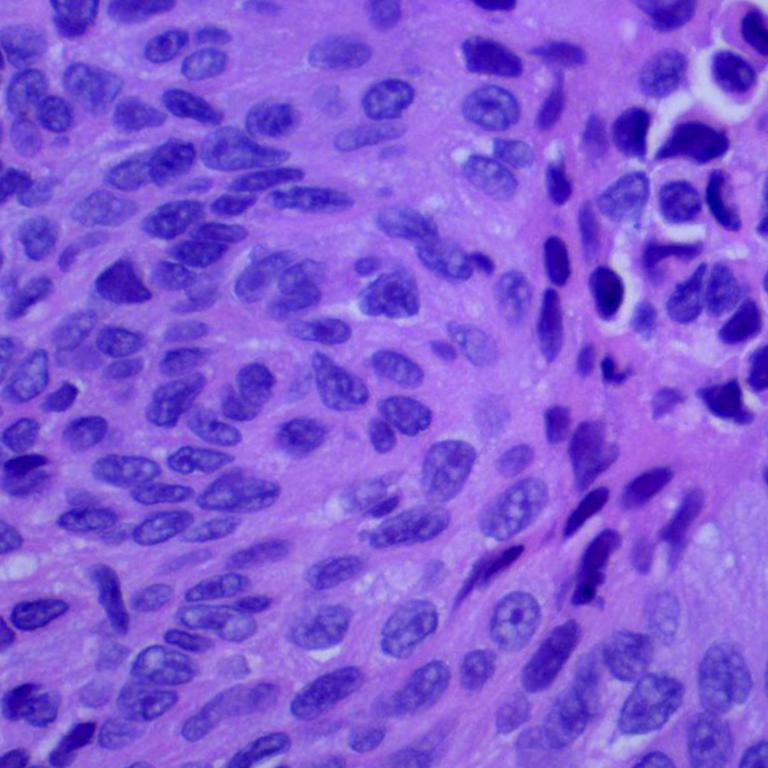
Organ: lung
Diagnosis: squamous carcinomas